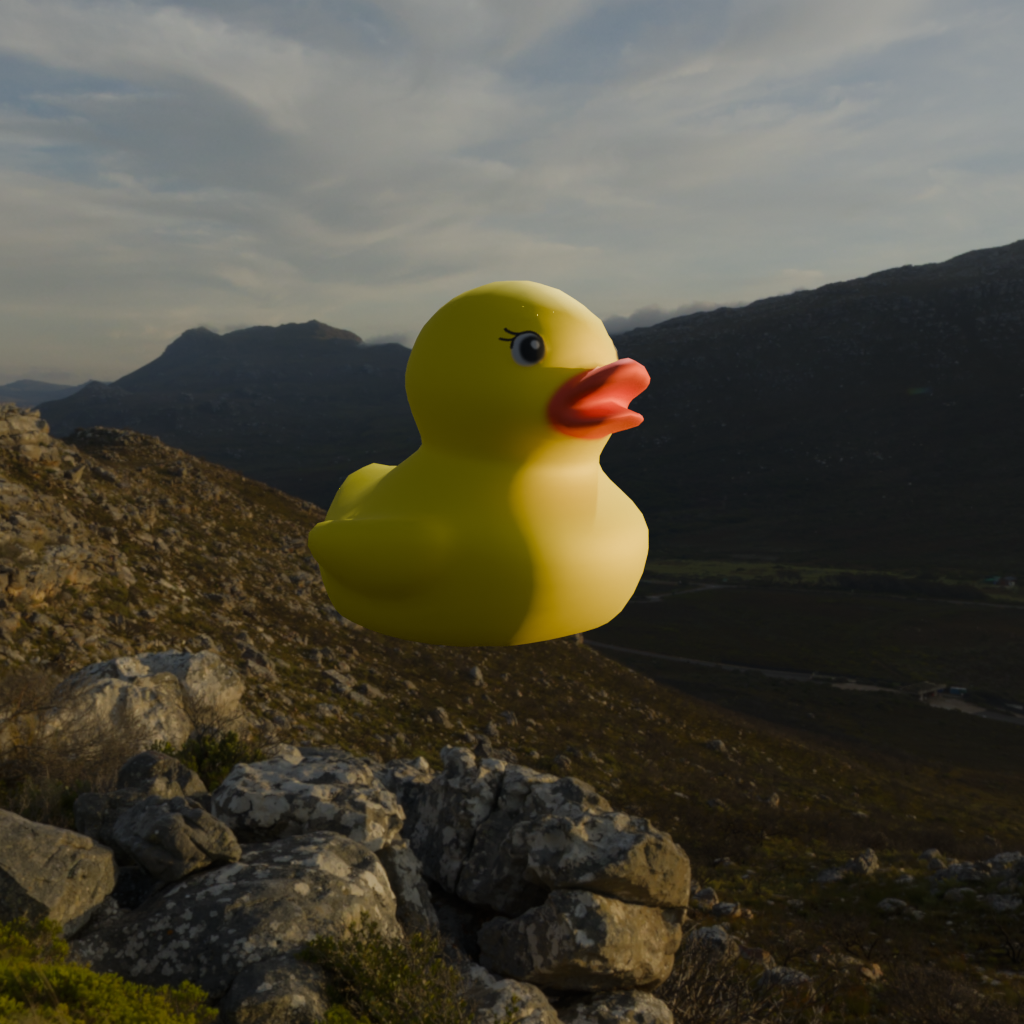
an image of a yellow rubber duck seen from <front_right> in a golden sunset over rocky mountains.